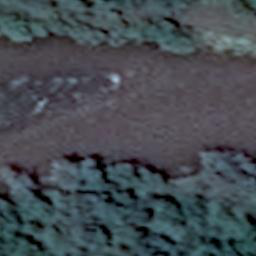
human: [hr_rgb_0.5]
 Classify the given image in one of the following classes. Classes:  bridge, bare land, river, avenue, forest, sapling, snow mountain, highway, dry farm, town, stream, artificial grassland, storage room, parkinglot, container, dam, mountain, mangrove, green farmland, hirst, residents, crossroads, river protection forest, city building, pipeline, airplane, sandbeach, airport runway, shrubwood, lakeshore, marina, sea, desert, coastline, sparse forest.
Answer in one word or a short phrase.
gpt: river